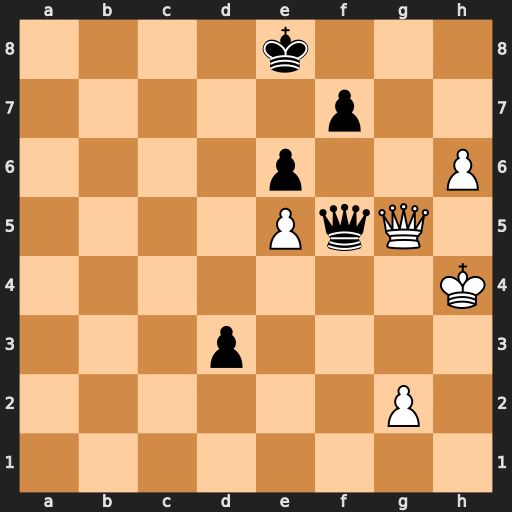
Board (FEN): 4k3/5p2/4p2P/4PqQ1/7K/3p4/6P1/8
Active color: w
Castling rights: -
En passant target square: -
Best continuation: Qxf5 exf5 h7 d2 h8=Q+